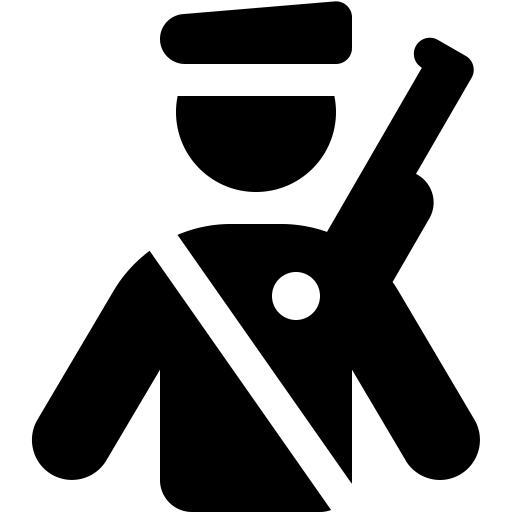
Tags: icon, FontAwesome, fa-icon, solid, person, military, rifle